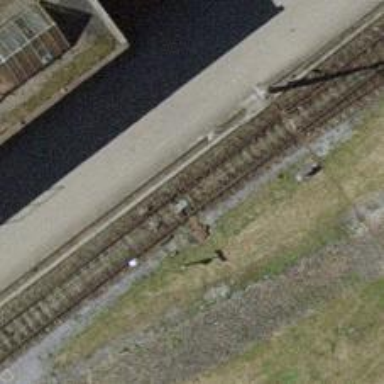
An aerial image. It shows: Railway switch.